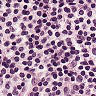
Metastatic tissue present: no